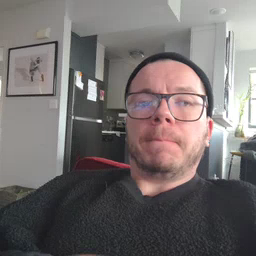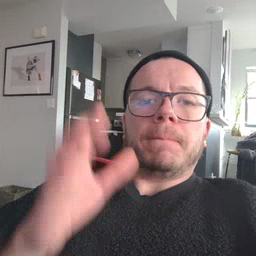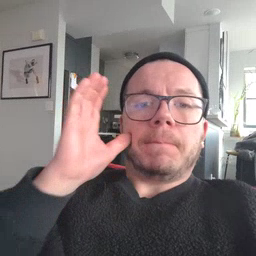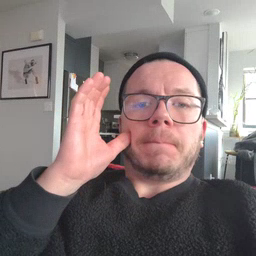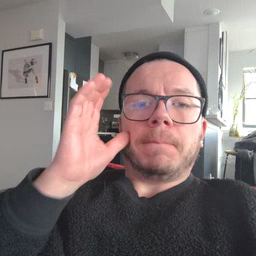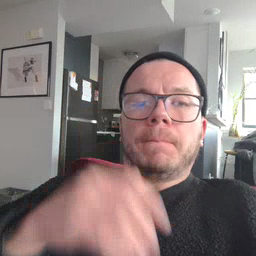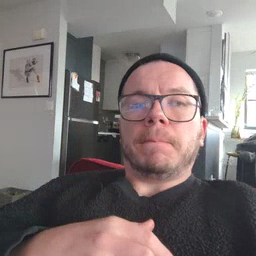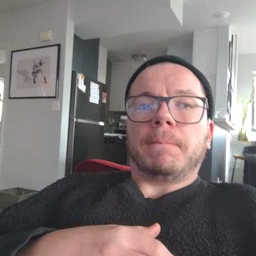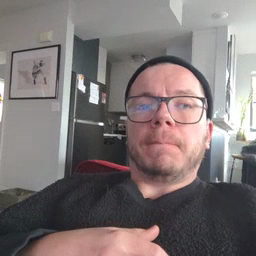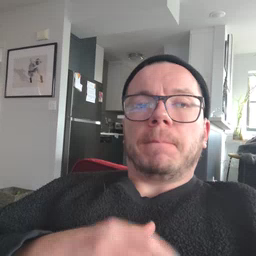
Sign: listen